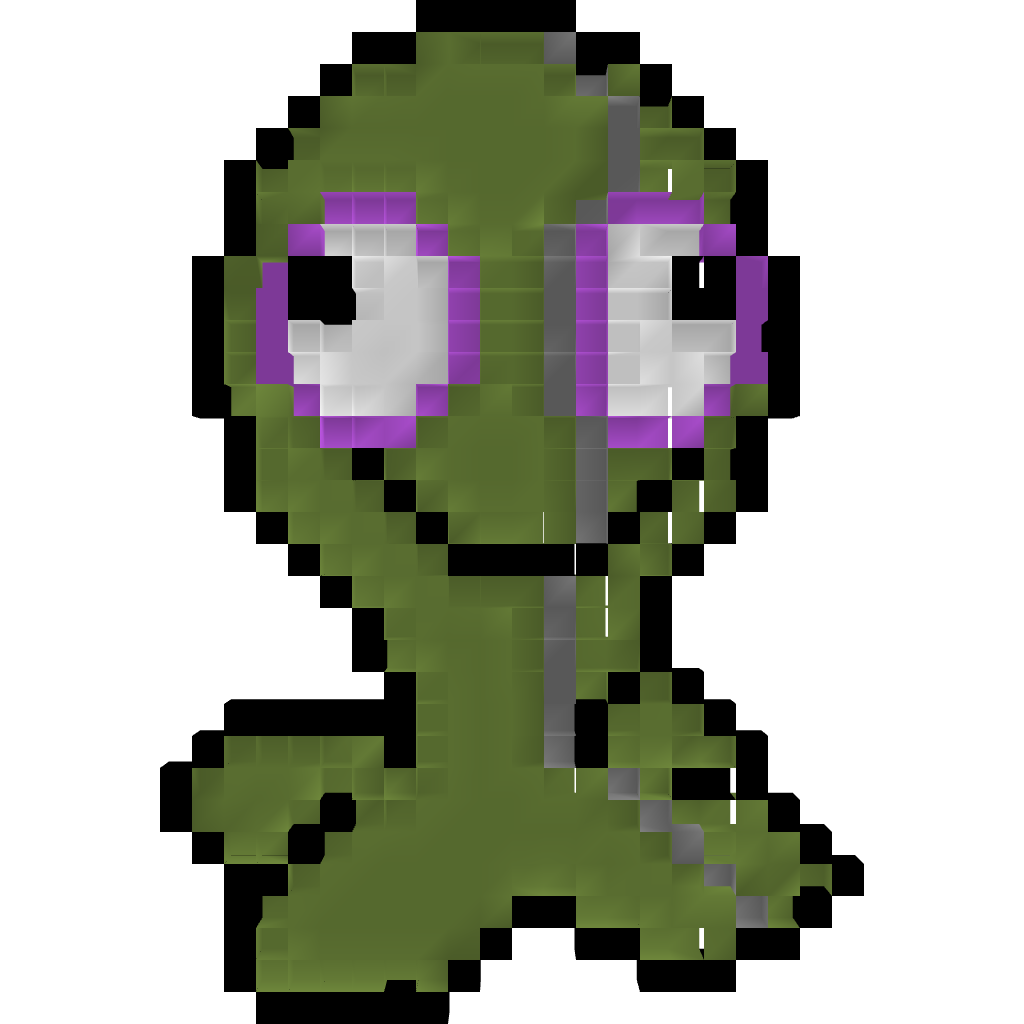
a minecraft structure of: ChuChu bad low quality